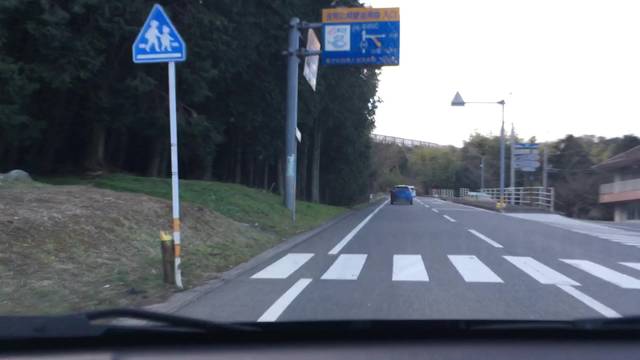
Region: Japan
Coordinates: 33.373, 131.459